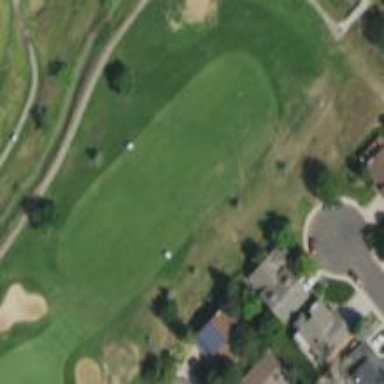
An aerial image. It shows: Golf rough area.